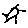
Label: sun